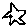
Label: star